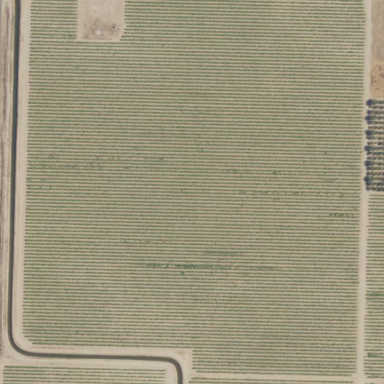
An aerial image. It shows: Vineyard.